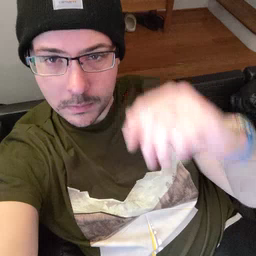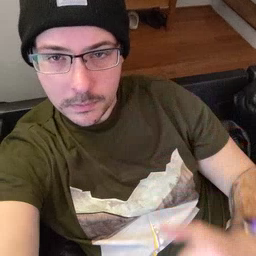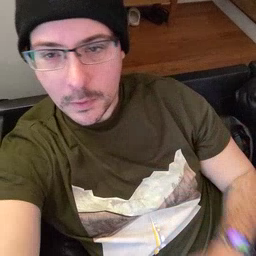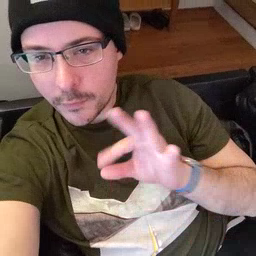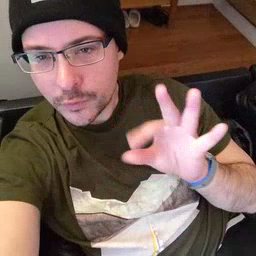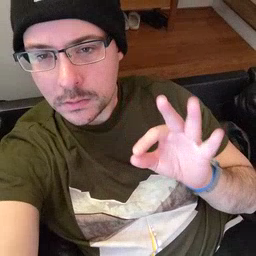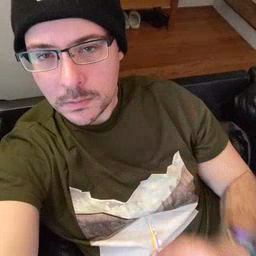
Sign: frenchfries